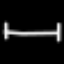
Label: bed